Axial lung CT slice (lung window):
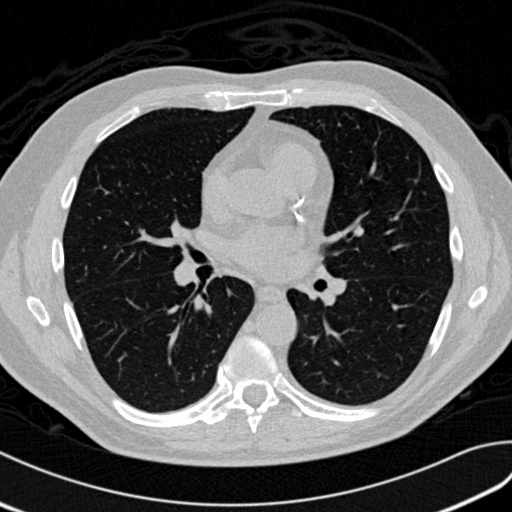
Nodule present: no